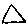
Label: triangle